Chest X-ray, PA view. Patient: 49 years old, sex F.
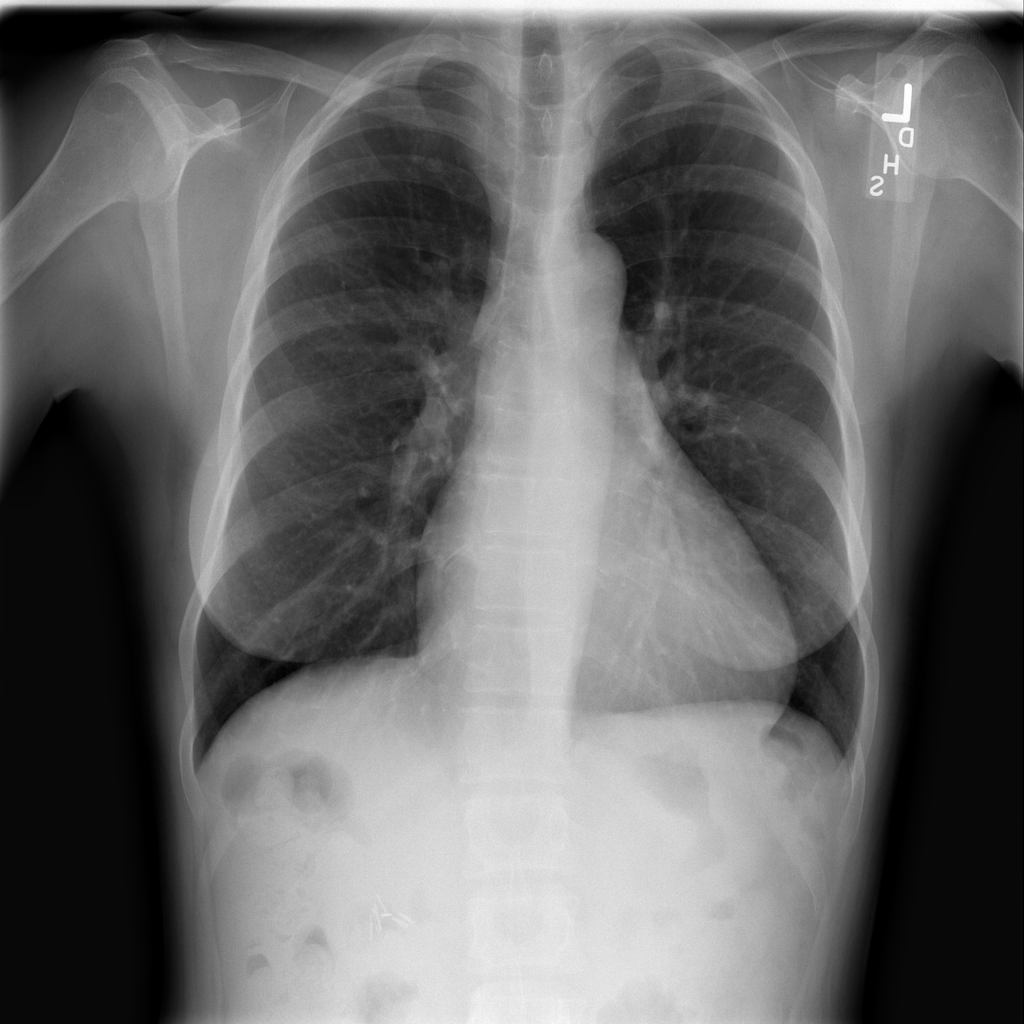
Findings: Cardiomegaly